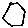
Label: hexagon